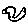
Label: bird